Field crop: maize
Growth stage: 2
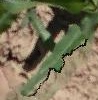
Species: maize